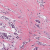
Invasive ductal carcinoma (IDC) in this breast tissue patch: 1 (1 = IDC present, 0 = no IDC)